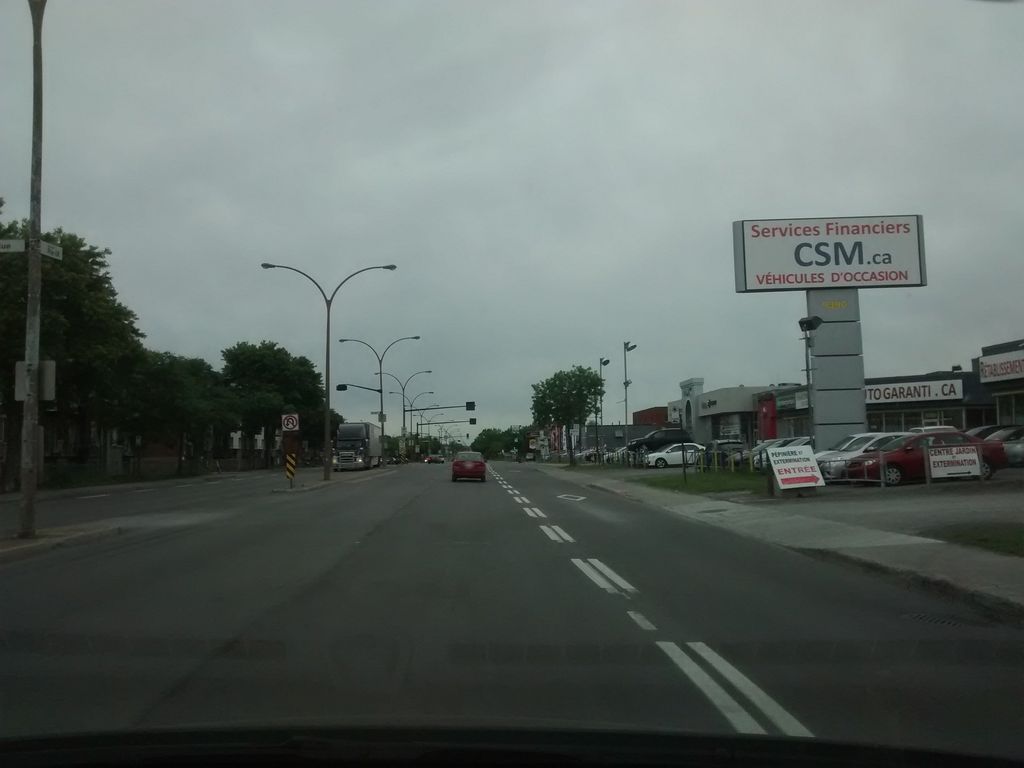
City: montreal